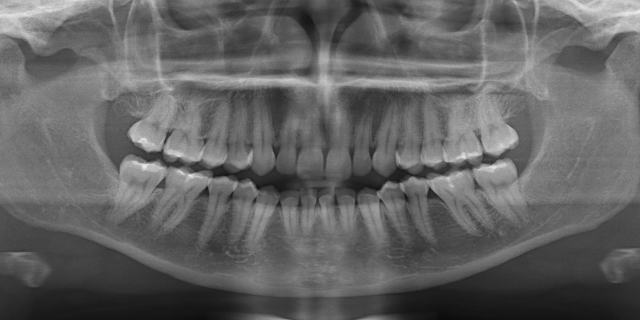
adult